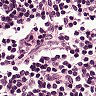
Metastatic tissue present: no